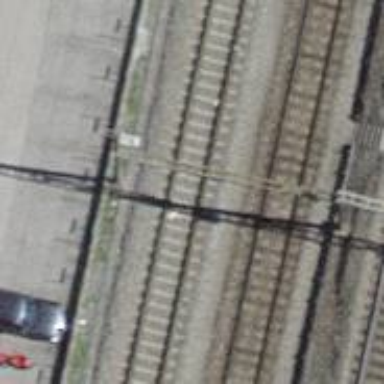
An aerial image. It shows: Rail siding with electrified contact lines.